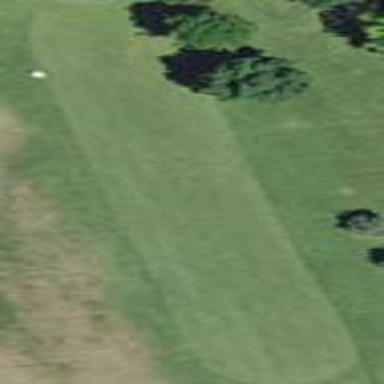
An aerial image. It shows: Grassy area designated as golf fairway.